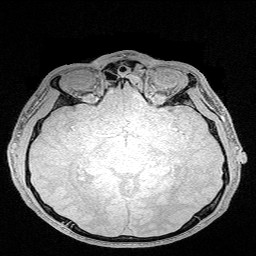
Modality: FLASH
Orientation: coronal
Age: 30
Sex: male